Aerial crown-view tile of a tropical tree (Barro Colorado Island, Panama), acquired 20240813:
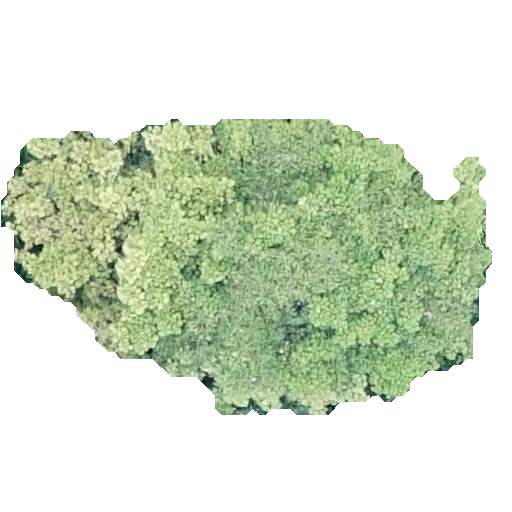
Species: Sterculia apetala
GBIF accepted scientific name: Sterculia apetala
Crown area: 164.324 m²